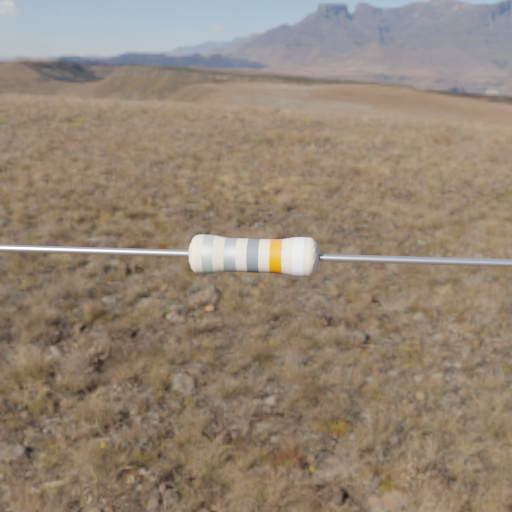
Resistor colour bands (in order): silver, silver, gray, orange, white